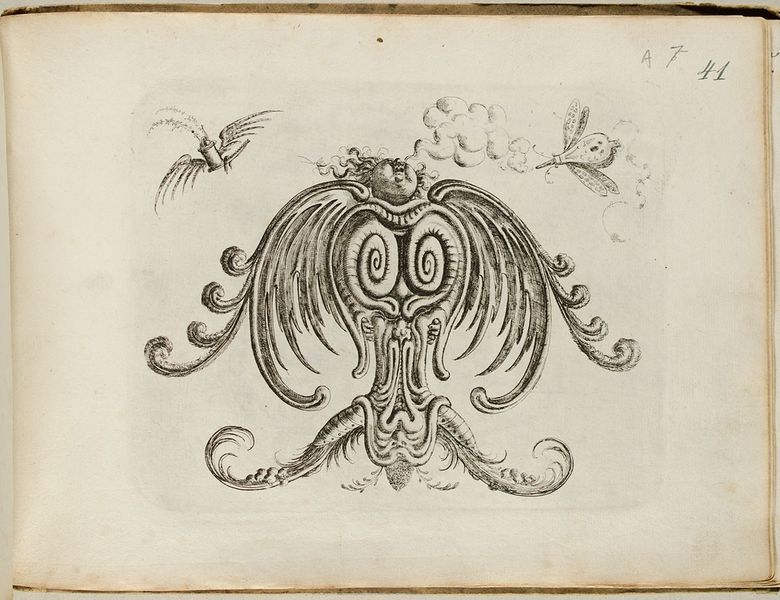
Titel: Groteskes Ornament mit Knorpelwerk, Blatt aus dem 'Neuw Grotteßken Buch'
Künstler: Christoph Jamnitzer
Standort: Hamburg
Institution: Museum für Kunst und Gewerbe Hamburg
Schlagwörter: kopf, grau, ornament, gesicht, rauch, rokoko, ranken, papier, grafik, graphik, symmetrie, ornamente, fotografie, photographie, druck, druckgraphik, druckgrafik, radierung, kohlezeichnung, gestalten, fabelwesen, insekt, putten, eule, ungeheuer, amoretten, monster, groteske, rocaille, fabeltier, fabeltiere, vogelmotiv, gerippt, zwitterwesen, monstrum, knorpelwerk, reproduktionen, druckerzeugnisse, ornamentstich, vorlageblätter